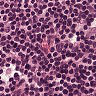
Metastatic tissue present: no